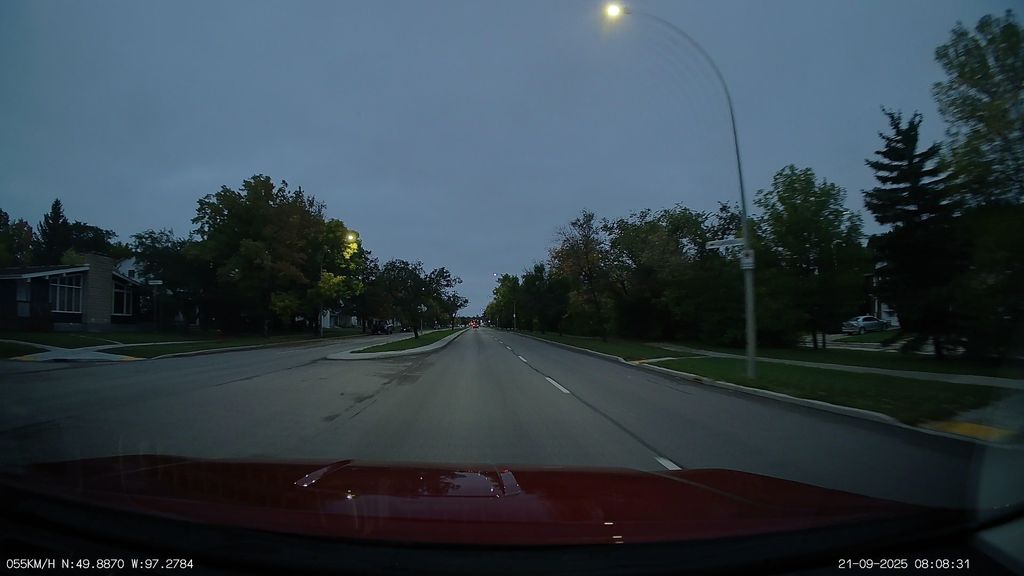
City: winnipeg